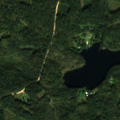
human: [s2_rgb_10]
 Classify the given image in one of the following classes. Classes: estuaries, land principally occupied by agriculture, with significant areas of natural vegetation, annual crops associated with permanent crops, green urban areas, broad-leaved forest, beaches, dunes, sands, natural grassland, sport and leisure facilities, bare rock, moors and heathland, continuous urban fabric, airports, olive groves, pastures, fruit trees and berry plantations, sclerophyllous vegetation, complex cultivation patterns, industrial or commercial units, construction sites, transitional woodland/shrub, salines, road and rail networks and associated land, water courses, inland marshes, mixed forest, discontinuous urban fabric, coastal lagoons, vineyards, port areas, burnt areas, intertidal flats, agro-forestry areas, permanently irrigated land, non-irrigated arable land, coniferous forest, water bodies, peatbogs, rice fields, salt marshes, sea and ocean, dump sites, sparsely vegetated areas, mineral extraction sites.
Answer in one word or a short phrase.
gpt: coniferous forest, mixed forest, water bodies